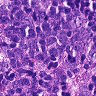
Metastatic tissue present: no